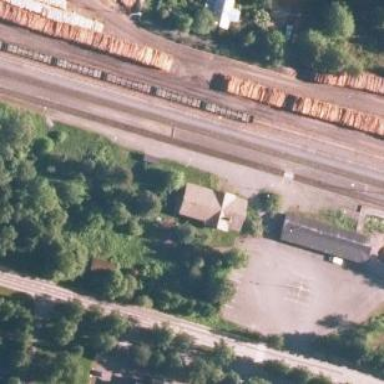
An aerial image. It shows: Continuous rail of track class B1.